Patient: sex M, age 78
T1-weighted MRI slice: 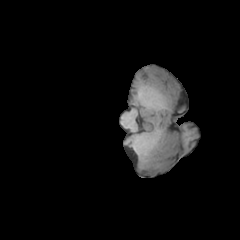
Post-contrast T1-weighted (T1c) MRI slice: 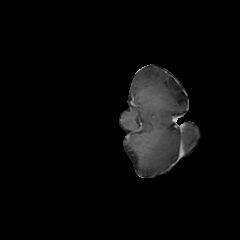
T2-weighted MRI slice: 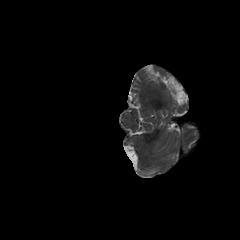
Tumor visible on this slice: no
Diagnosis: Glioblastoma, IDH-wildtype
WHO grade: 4